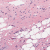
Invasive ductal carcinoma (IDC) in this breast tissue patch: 0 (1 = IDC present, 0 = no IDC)